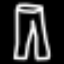
Label: pants